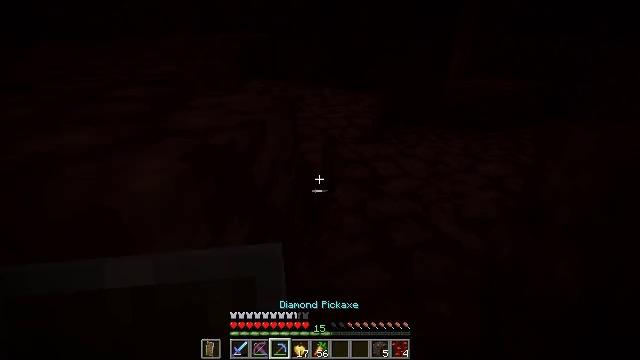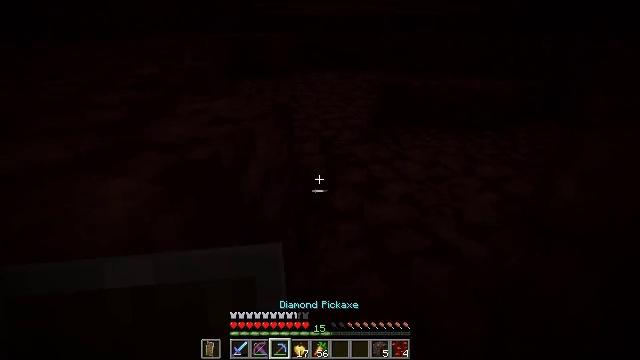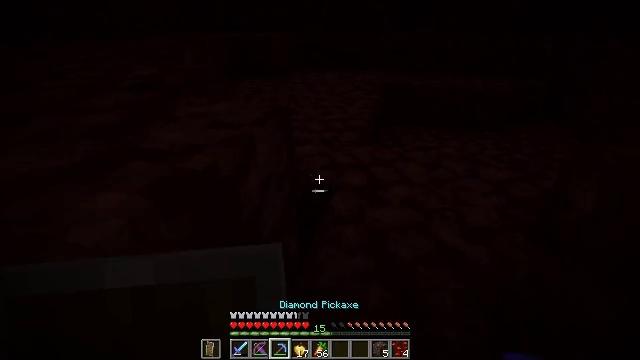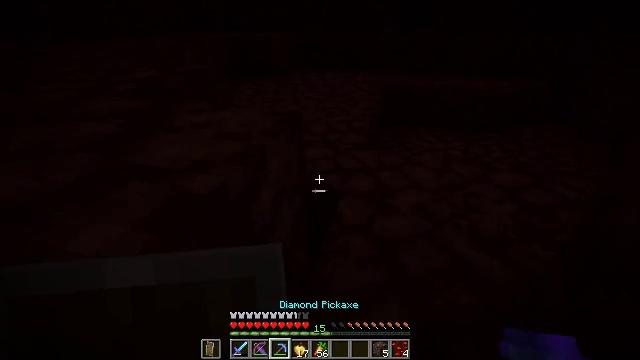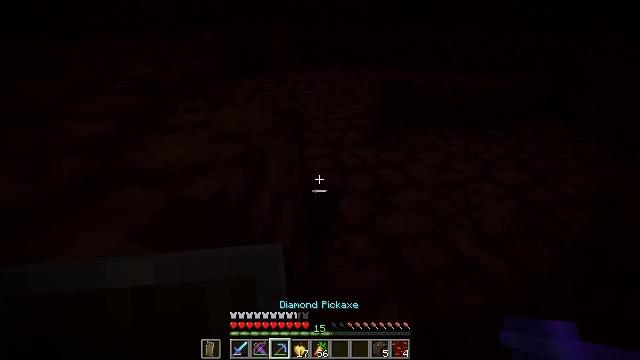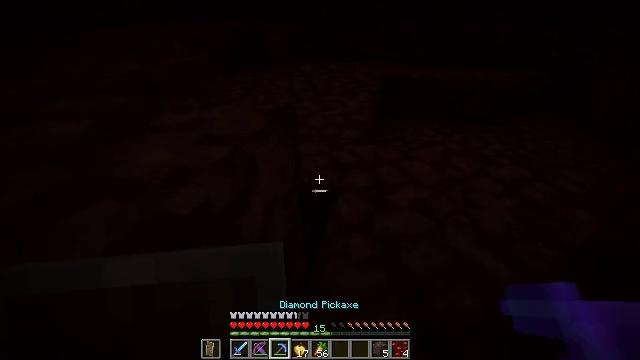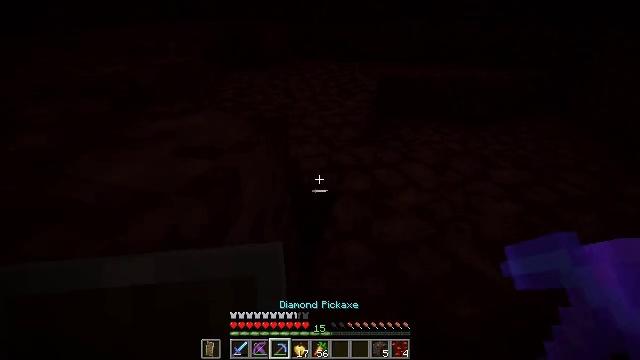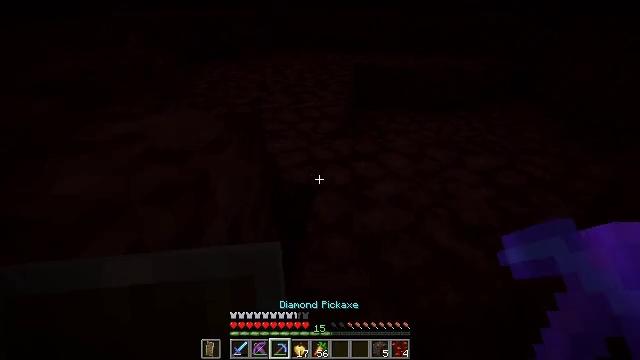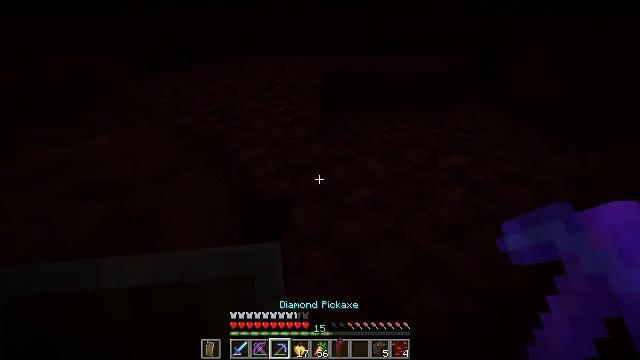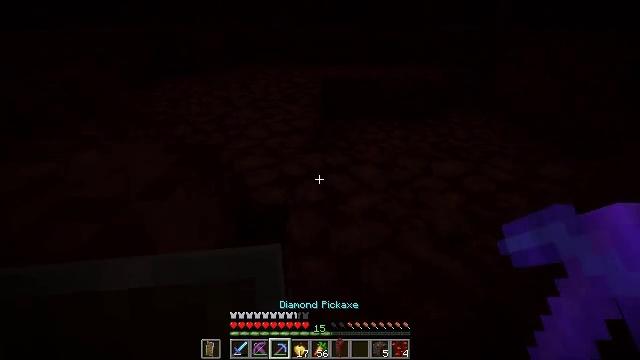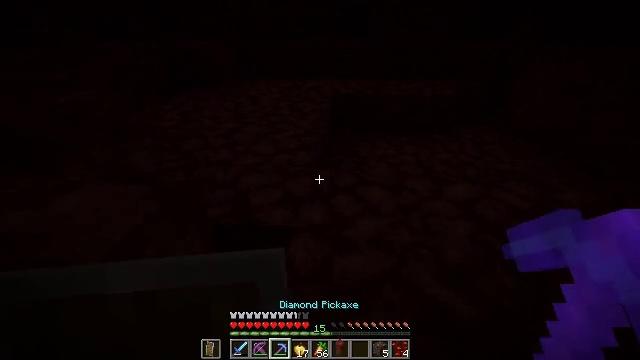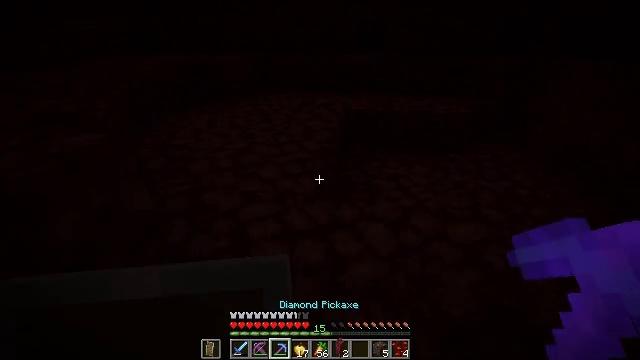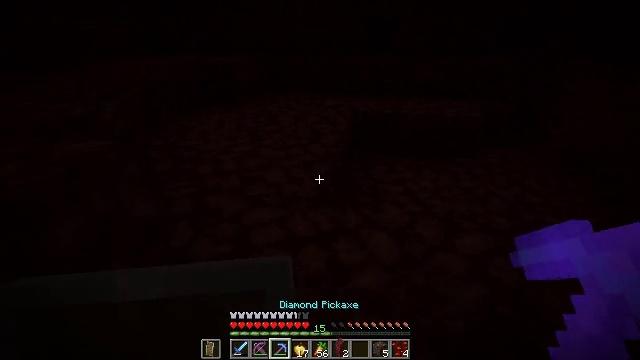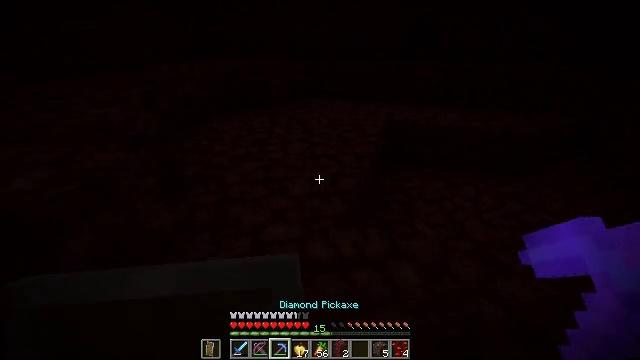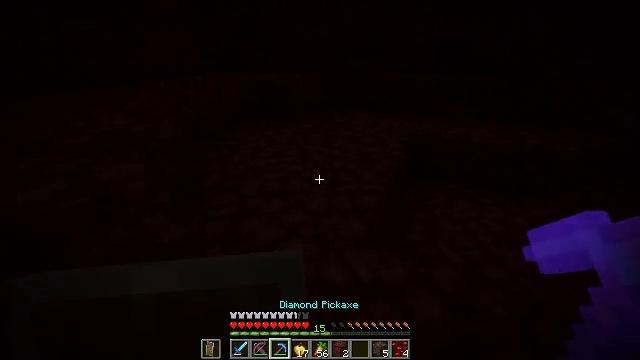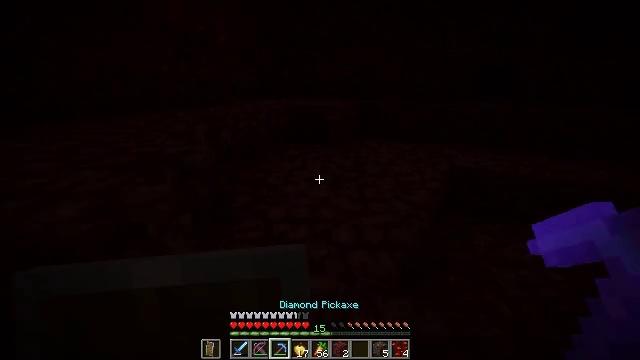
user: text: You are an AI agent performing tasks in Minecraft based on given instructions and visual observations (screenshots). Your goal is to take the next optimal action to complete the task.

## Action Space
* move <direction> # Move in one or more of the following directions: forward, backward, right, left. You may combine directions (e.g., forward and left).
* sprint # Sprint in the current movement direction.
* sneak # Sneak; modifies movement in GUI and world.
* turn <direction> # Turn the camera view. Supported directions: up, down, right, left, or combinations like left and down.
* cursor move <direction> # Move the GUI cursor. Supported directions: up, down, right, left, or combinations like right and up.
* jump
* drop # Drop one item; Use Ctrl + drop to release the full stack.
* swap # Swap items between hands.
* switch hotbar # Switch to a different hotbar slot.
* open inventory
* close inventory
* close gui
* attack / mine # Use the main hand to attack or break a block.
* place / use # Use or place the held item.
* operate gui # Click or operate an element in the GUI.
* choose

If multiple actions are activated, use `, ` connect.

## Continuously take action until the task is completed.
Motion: motion action
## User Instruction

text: Collect glowstone blocks for lighting.
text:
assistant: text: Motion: move forward, sneak, turn right
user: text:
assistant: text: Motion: move forward and move left, sneak
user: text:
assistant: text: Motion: move forward and move left, sneak
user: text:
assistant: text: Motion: move forward and move left, sneak
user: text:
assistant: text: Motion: move forward, sneak, turn down
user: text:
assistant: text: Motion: move forward, sneak
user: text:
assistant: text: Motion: move forward, sneak, turn right and down
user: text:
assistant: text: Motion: move forward, sneak, turn right
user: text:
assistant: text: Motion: move forward and move right, turn up
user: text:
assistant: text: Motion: move forward and move right, turn left and up
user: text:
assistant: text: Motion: move forward and move right, turn left and up
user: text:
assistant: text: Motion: move forward, turn left
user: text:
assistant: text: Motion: move forward, turn left
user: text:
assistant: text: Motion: move forward, turn left and up
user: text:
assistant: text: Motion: move forward, turn left and up
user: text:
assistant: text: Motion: move forward, turn left and up
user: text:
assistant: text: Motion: move forward, turn up
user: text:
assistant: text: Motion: turn right and up
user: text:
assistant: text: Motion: move forward, turn up
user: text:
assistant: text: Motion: move forward
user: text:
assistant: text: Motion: move forward
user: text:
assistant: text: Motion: no_op
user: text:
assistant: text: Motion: move forward
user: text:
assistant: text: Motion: move forward
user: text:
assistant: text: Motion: move forward
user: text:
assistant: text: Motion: move forward
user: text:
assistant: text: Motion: move forward, turn left
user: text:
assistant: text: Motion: move forward, turn left
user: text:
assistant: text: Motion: move forward, turn left and down
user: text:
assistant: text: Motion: move forward, turn left